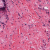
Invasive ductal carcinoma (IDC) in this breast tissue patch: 0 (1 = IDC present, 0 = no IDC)